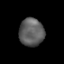
Tissue: lung
Cell type: Epithelial cells
Senescence score: 0.2177
Nuclear area (px): 678
Mean DAPI intensity: 93.966